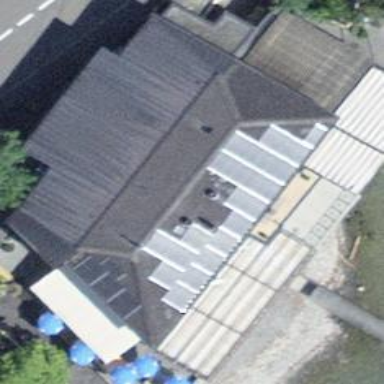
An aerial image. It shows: Building that houses restaurant with hotel nearby.